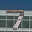
Label: 7